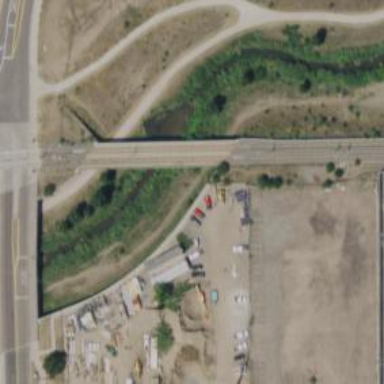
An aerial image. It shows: Bridge for light rail electrified with contact line.